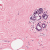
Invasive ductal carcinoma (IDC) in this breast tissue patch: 0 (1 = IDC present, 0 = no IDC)